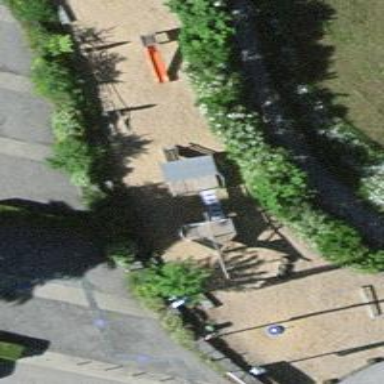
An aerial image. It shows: Playground structure designed with ship theme.